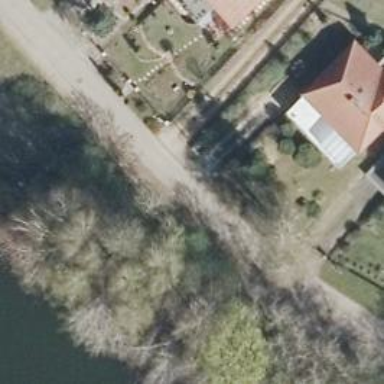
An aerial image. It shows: Residential road.